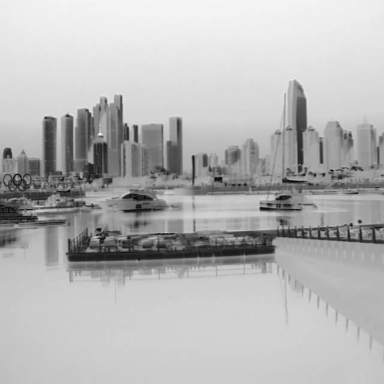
There are three canoes in the infrared image.